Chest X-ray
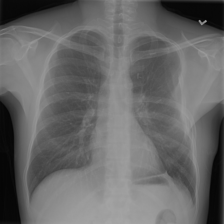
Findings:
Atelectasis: negative
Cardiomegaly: negative
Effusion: negative
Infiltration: negative
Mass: negative
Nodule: negative
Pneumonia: negative
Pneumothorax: positive
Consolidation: negative
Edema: negative
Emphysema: negative
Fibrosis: negative
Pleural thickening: negative
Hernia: negative